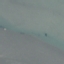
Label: SeaLake